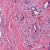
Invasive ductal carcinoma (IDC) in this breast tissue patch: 1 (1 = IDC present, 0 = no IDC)